Question: I am designing a website UI (Signup, signin, edit profile, edit address, etc..)
I have created the following tables. My question is, are there any redundant columns or tables? Also, which columns will be primary key and which will be foreign keys considering the fact that a user may add/edit another address?
I am using three dropdown lists for 'CountryCode' (for mobile no.) - populated from 'CountryCode' of 'ACountry', 'Country' (for address) - populated from 'Country Name' from 'ACountry' and 'State' (for address) - populated from 'StateName' from 'Astate'. Out of these, the country code dropdown comes on the signup page. The other 2 are on the address book page that is displayed after the user is logged in. The 'AUser' & 'AUserAddress' tables will store the data.
I have no idea how I am going to join these tables. Have I included sufficient/more/less columns? What changes should I make.
UPDATE1:
I have updated the database to the following tables/columns. Now how do I establish a relationship between Countrycode & Countrycode (marked)... Or should I drop CountryCode from AUser. If I keep it both the tables I'll be storing data in 2 places. I dont want to do that... The problem is the format of the Countrycode. It takes the name AND the dialing code (e.g. India(+91)). If I drop that column from AUser, how will I store the mobile nos. then?
May be I'll have to break the Country code string and remove the dialing code part and store it with the mobile no. in the Mobile column. That sounds too complicated.

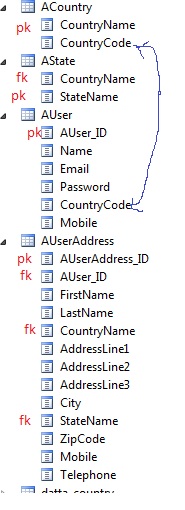
Answer: The only relationship you haven't got right is between 'AUser' and 'ACountry'. Currently, you have 'CountryCode' on 'AUser'. That should be 'CountryID' instead, as that's the primary key of 'ACountry'.
Also, shouldn't 'AUserAddress' have 'StateID' and not 'State'? If that's the case, there's no need to have both 'StateID' and 'CountryID' on that table, you can determine the Country of a user by looking at the corresponding 'State' referenced in the 'StateID' column.